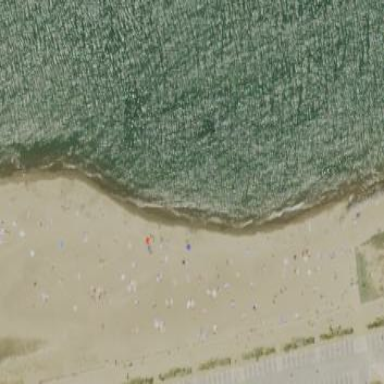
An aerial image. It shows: Sandy beach with natural surface.